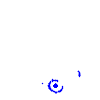
Particle: pion